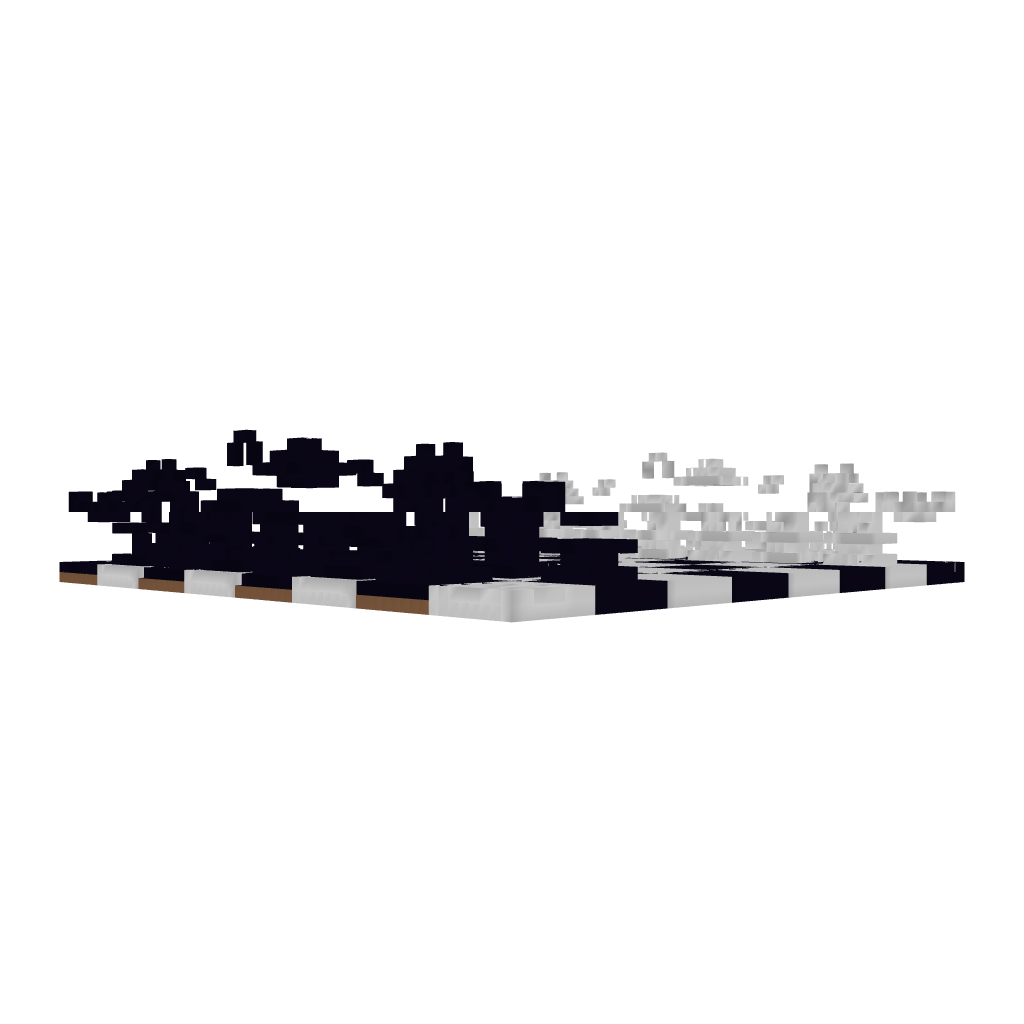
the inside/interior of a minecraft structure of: chessboard